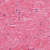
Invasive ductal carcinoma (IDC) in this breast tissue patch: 0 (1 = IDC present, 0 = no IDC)